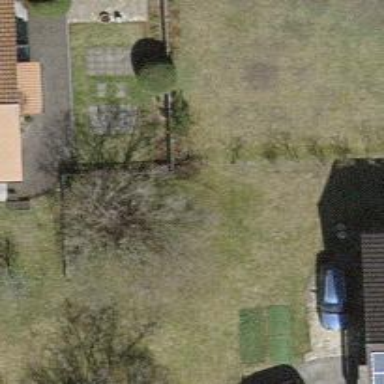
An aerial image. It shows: Fence is in the image.